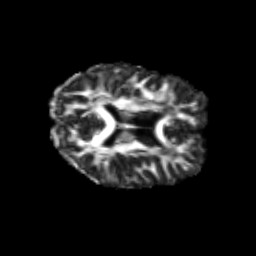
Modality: FA
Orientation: axial
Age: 25
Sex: female
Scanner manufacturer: siemens
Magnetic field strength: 3 T
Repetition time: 3.5 s
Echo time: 0.125 s